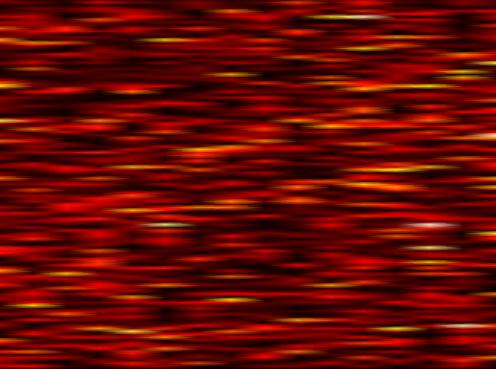
Label: FOFDM